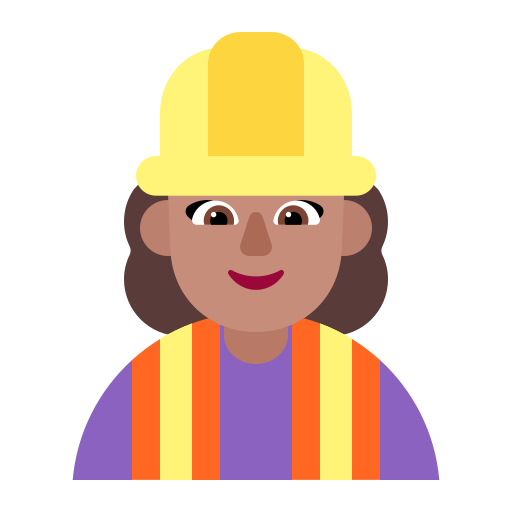
woman construction worker flat